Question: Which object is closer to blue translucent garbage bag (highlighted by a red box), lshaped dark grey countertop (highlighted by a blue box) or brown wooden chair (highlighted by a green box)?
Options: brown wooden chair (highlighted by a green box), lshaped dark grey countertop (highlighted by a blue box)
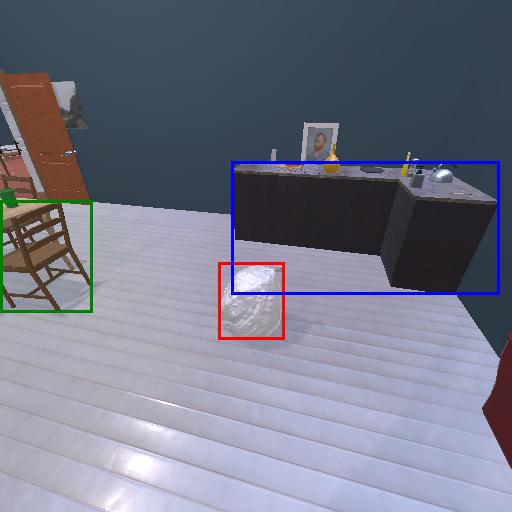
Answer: brown wooden chair (highlighted by a green box)